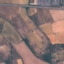
Label: PermanentCrop